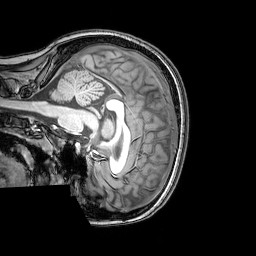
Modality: T1w
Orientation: sagittal
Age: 23
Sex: female
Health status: healthy
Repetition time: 0.081 s
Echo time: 0.037 s